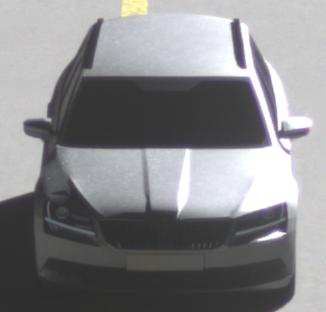
Make: Skoda
Model: Superb Combi 1.4 TSI
Detailed model: Superb (III) Combi
Model produced from: 2015/09
Model produced until: 2018/06
Doors: 5
Color: white
Road condition: dry road
Daytime: morning or afternoon
Contrast: high contrast